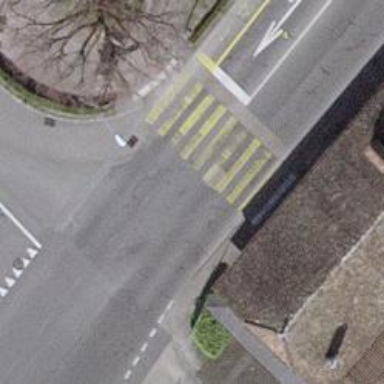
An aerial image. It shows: Crossing with traffic signals.